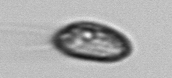
Label: Katodinium_or_Torodinium